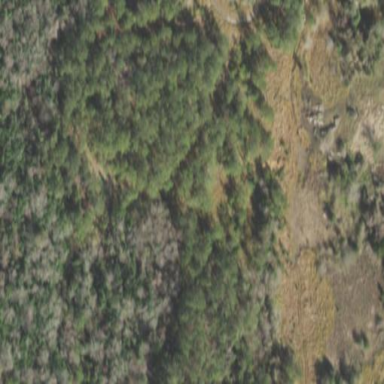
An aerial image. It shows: Mixed leaf woodland.